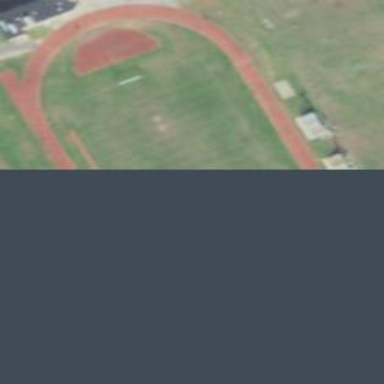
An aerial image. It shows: Athletics stadium used for leisure sports.